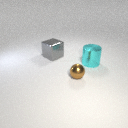
large cyan metal cylinder in front of large gray metal cube